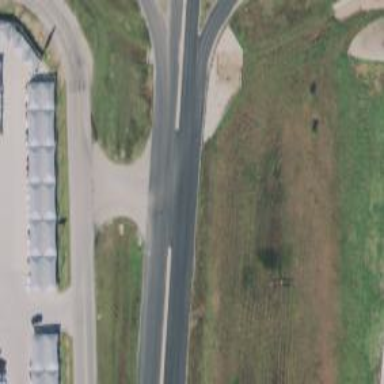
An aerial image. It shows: Trunk link highway.